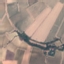
Land use / land cover: PermanentCrop